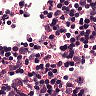
Metastatic tissue present: yes